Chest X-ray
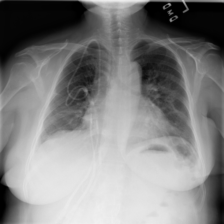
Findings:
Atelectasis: negative
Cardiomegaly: negative
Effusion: negative
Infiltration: negative
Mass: negative
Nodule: negative
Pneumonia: negative
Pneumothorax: negative
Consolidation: negative
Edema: negative
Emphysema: negative
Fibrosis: negative
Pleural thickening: negative
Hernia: negative